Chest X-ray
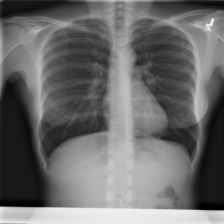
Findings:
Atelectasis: negative
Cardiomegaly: negative
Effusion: negative
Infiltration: negative
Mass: negative
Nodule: negative
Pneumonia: negative
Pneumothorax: negative
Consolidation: negative
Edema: negative
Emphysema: negative
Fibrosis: negative
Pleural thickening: negative
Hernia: negative